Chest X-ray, PA view. Patient: 54 years old, sex M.
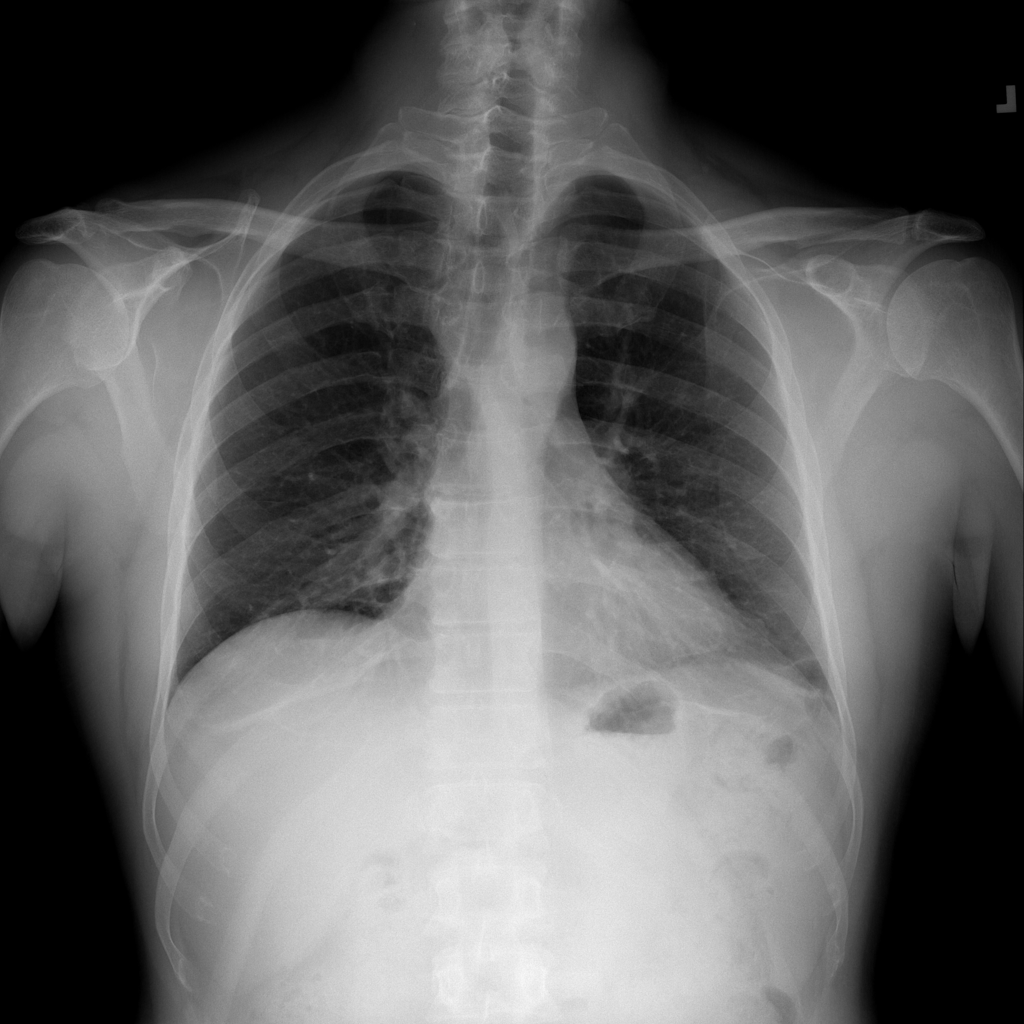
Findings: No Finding